Interaction volume radius: 10 \u00c5
Interaction volume height: 10 \u00c5
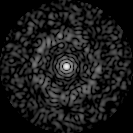
Disorder parameter: 0.8601